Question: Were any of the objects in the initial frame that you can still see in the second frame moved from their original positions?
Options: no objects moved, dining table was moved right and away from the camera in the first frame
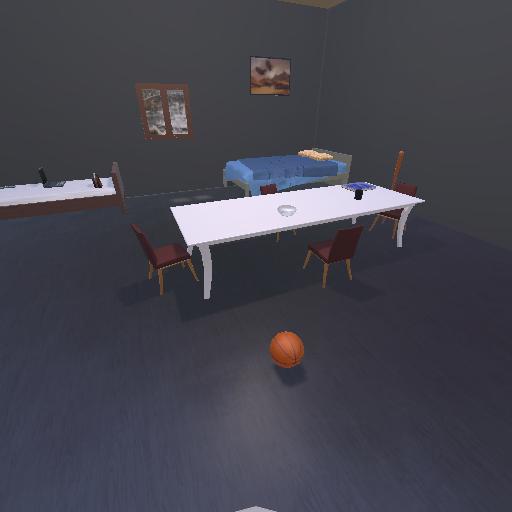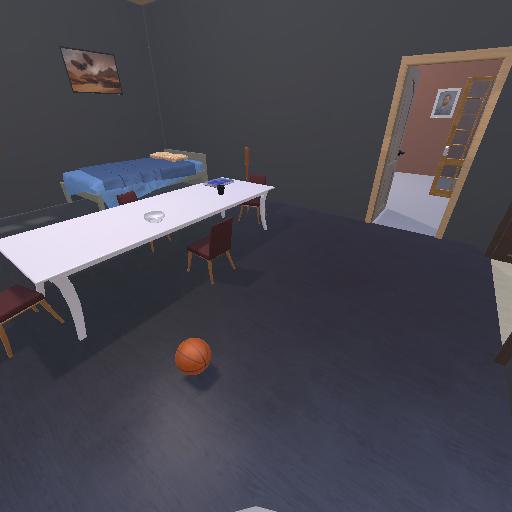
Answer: no objects moved